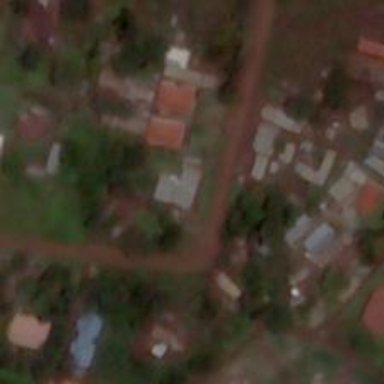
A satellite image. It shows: Village.